Field crop: maize
Growth stage: 2
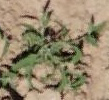
Species: atriplex